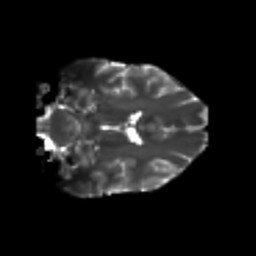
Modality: T2w
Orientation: coronal
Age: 24
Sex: male
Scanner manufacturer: siemens
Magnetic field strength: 3 T
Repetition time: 3.5 s
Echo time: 0.104 s